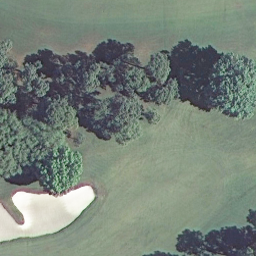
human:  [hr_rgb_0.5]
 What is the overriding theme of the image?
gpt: golf course